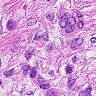
Metastatic tissue present: yes